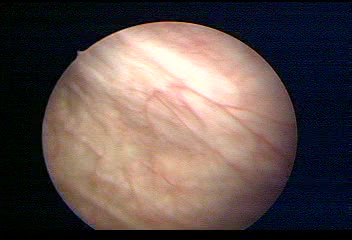
Modality: WLC
Class: Normal mucosa
Bladder cancer association: No